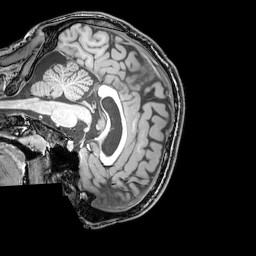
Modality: T1w
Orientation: sagittal
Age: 26
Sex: male
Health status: healthy
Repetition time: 0.081 s
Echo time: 0.037 s